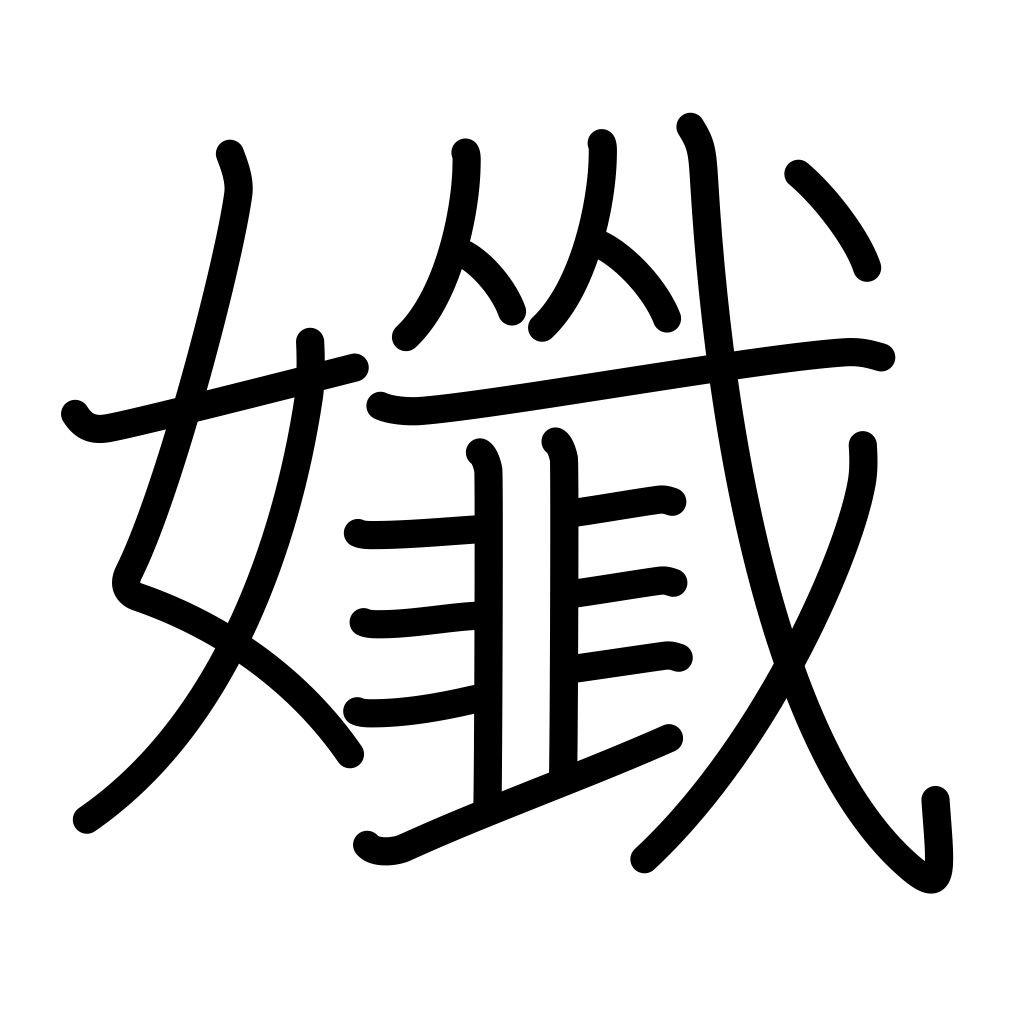
Meaning: delicate